You are looking at a signal-to-image encoding: consecutive vibration samples arranged as the rows of a grayscale square. Classify the bearing condition as one of: normal, inner_race, outer_race, ball.
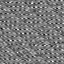
Answer: outer_race